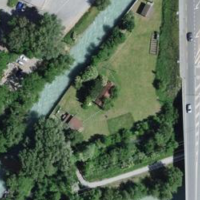
EUNIS habitat code: 53
Species observed at this site:
Onopordum acanthium